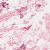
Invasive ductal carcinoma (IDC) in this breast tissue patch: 0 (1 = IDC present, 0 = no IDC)